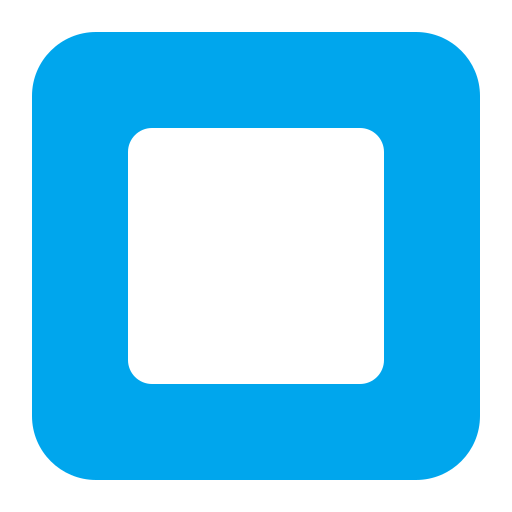
stop button flat